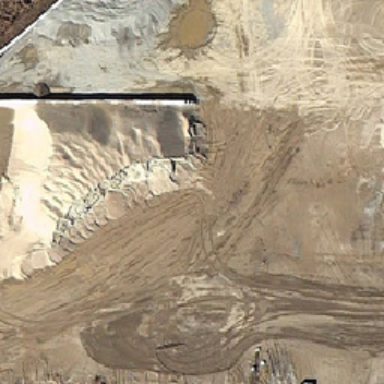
The truck 's work was scattered in the open space .